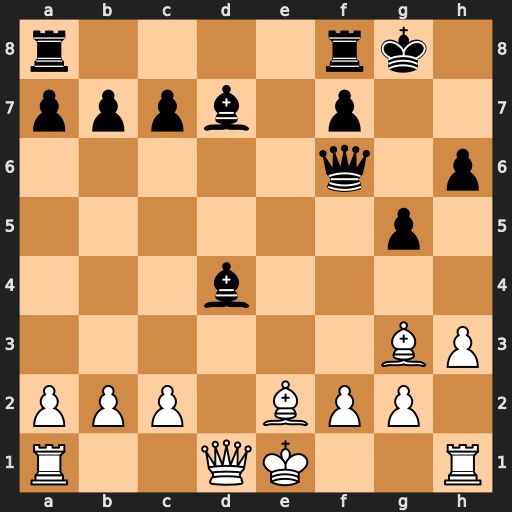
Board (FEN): r4rk1/pppb1p2/5q1p/6p1/3b4/6BP/PPP1BPP1/R2QK2R
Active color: w
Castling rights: KQ
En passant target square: -
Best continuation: c3 Bxc3+ bxc3 Qxc3+ Kf1